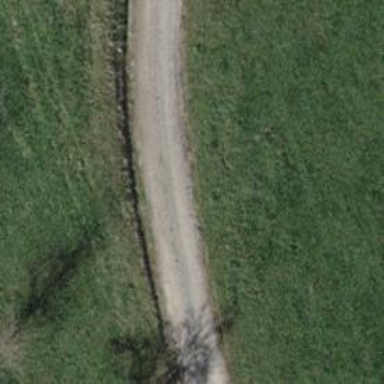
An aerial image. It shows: Compacted grade3 track.